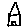
Label: house